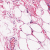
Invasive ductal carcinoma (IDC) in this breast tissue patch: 1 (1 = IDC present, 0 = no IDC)